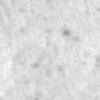
Label: no_change